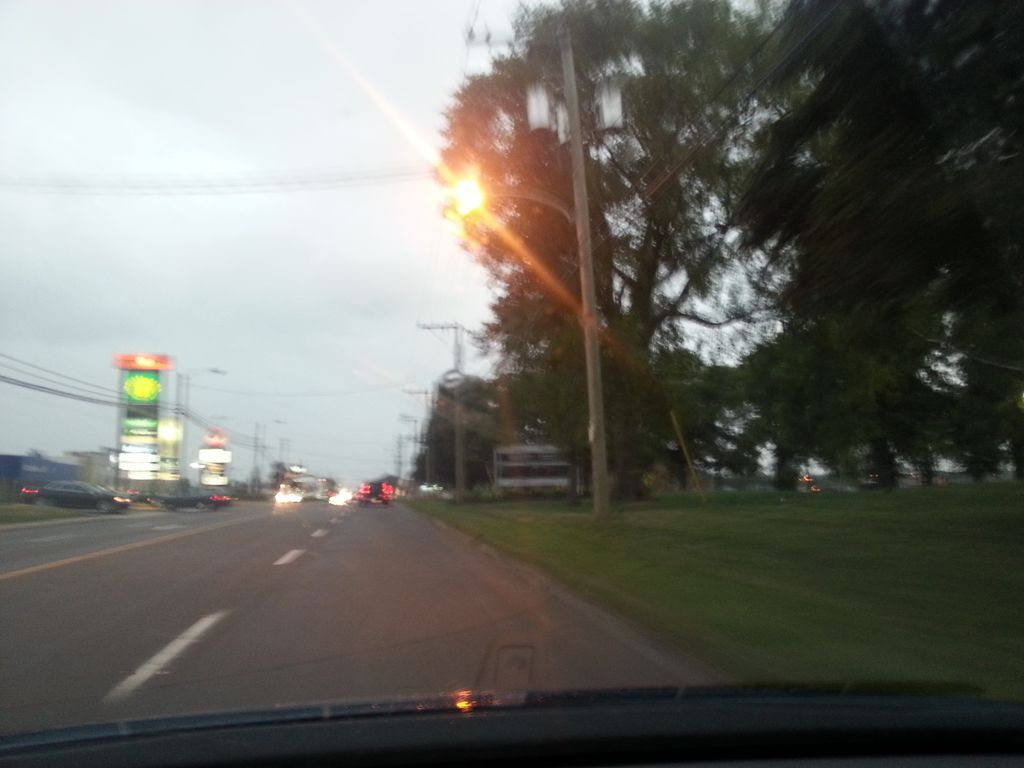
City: charlottetown